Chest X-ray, PA view. Patient: 28 years old, sex M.
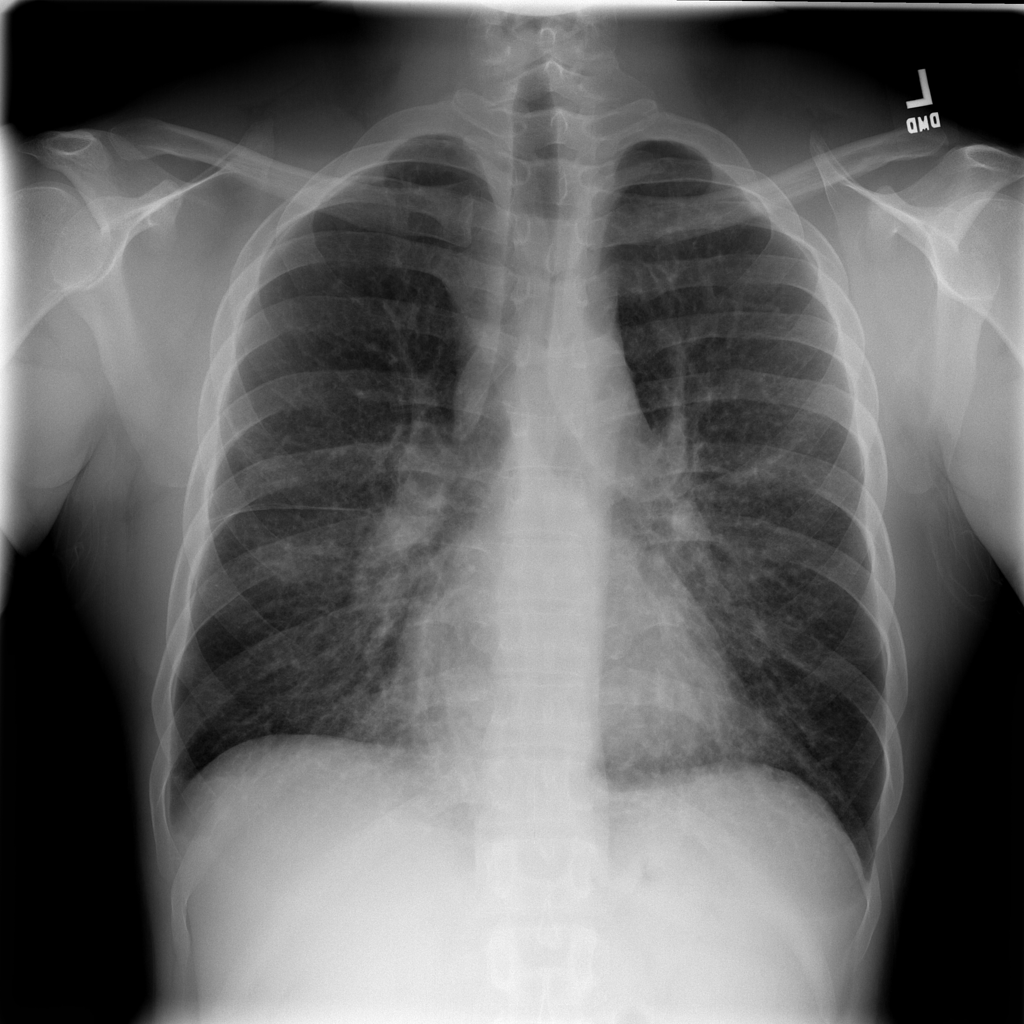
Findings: Nodule